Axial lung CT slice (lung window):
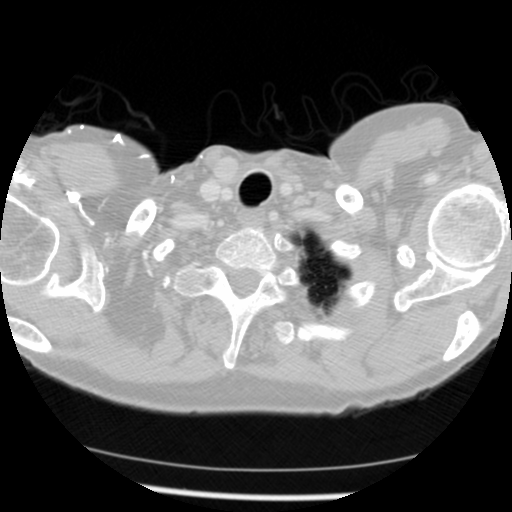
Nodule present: no